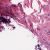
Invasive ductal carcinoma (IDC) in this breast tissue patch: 1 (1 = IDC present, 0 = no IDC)